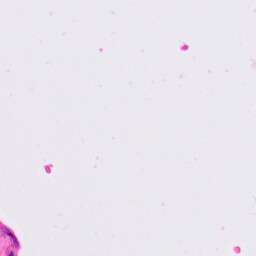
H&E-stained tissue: Lung